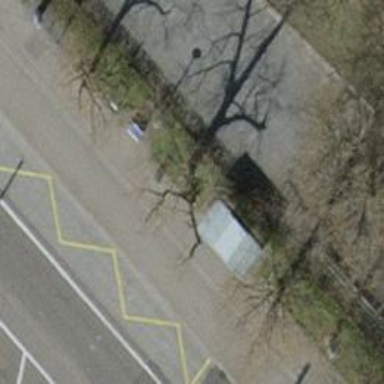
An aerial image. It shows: Avenue lined with trees.